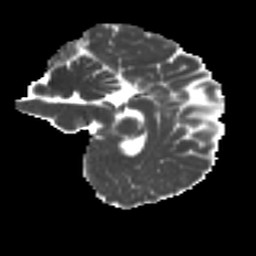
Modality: MD
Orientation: sagittal
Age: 29
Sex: female
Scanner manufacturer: ge
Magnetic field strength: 3 T
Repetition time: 7.8 s
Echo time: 0.0606 s